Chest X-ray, AP view. Patient: 42 years old, sex F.
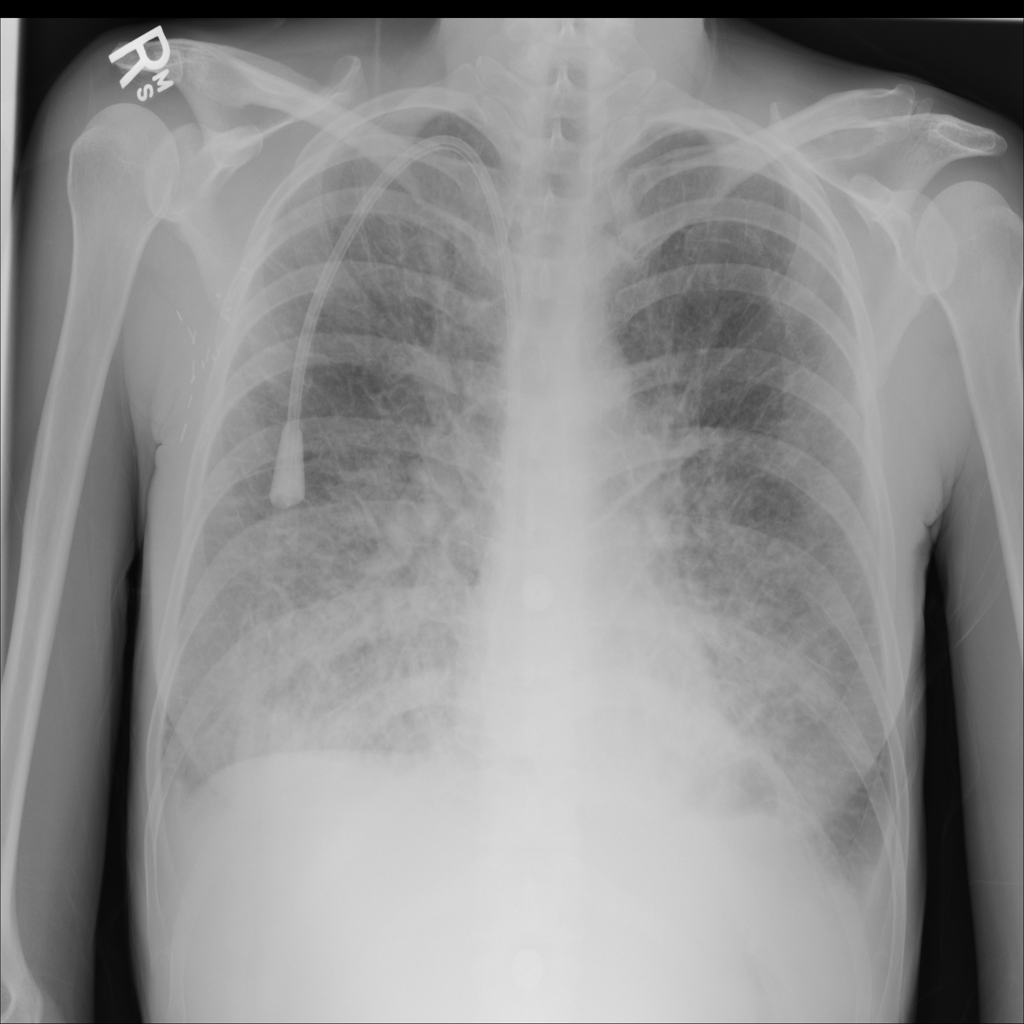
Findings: No Finding